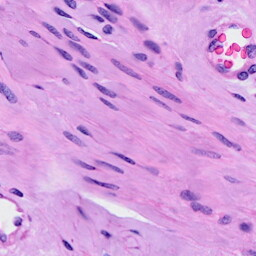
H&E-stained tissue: Cervix